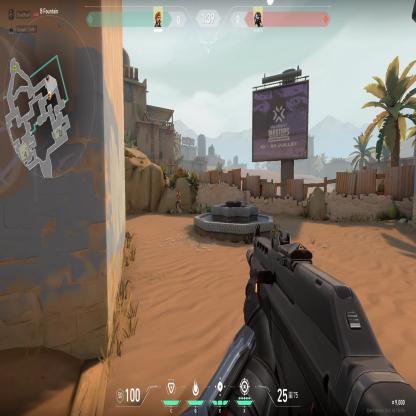
Label: enemy